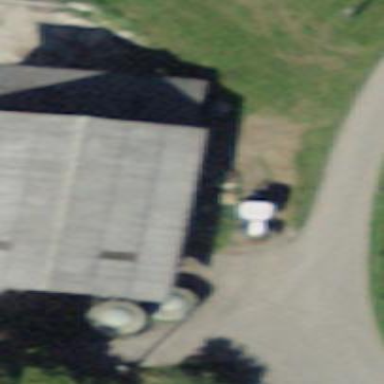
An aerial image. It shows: Barn.